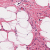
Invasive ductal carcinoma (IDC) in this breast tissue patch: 0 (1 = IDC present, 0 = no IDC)